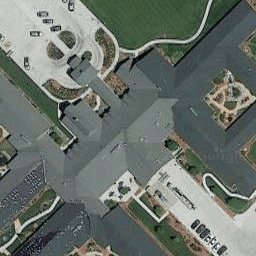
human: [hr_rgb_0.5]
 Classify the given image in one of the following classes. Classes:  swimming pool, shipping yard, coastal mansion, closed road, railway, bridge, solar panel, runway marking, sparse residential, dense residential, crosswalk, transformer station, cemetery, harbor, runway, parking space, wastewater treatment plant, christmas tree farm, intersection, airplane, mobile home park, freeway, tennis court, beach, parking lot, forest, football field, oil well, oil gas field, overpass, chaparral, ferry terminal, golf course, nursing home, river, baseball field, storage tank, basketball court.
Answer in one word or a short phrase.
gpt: nursing home